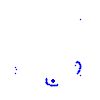
Particle: proton